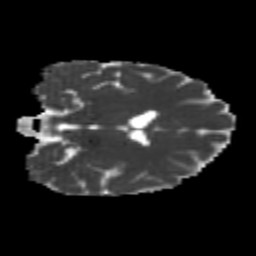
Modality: MD
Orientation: coronal
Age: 23
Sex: male
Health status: healthy
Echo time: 0.074 s